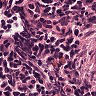
Metastatic tissue present: no